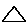
Label: triangle